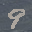
Label: 9